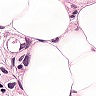
Metastatic tissue present: yes